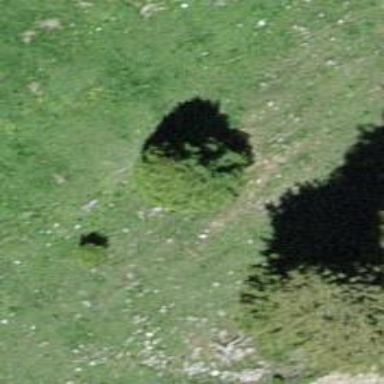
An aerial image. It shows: Needle-leaved tree in its natural environment.